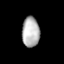
Tissue: lung
Cell type: Epithelial cells
Senescence score: 0.2318
Nuclear area (px): 517
Mean DAPI intensity: 180.193